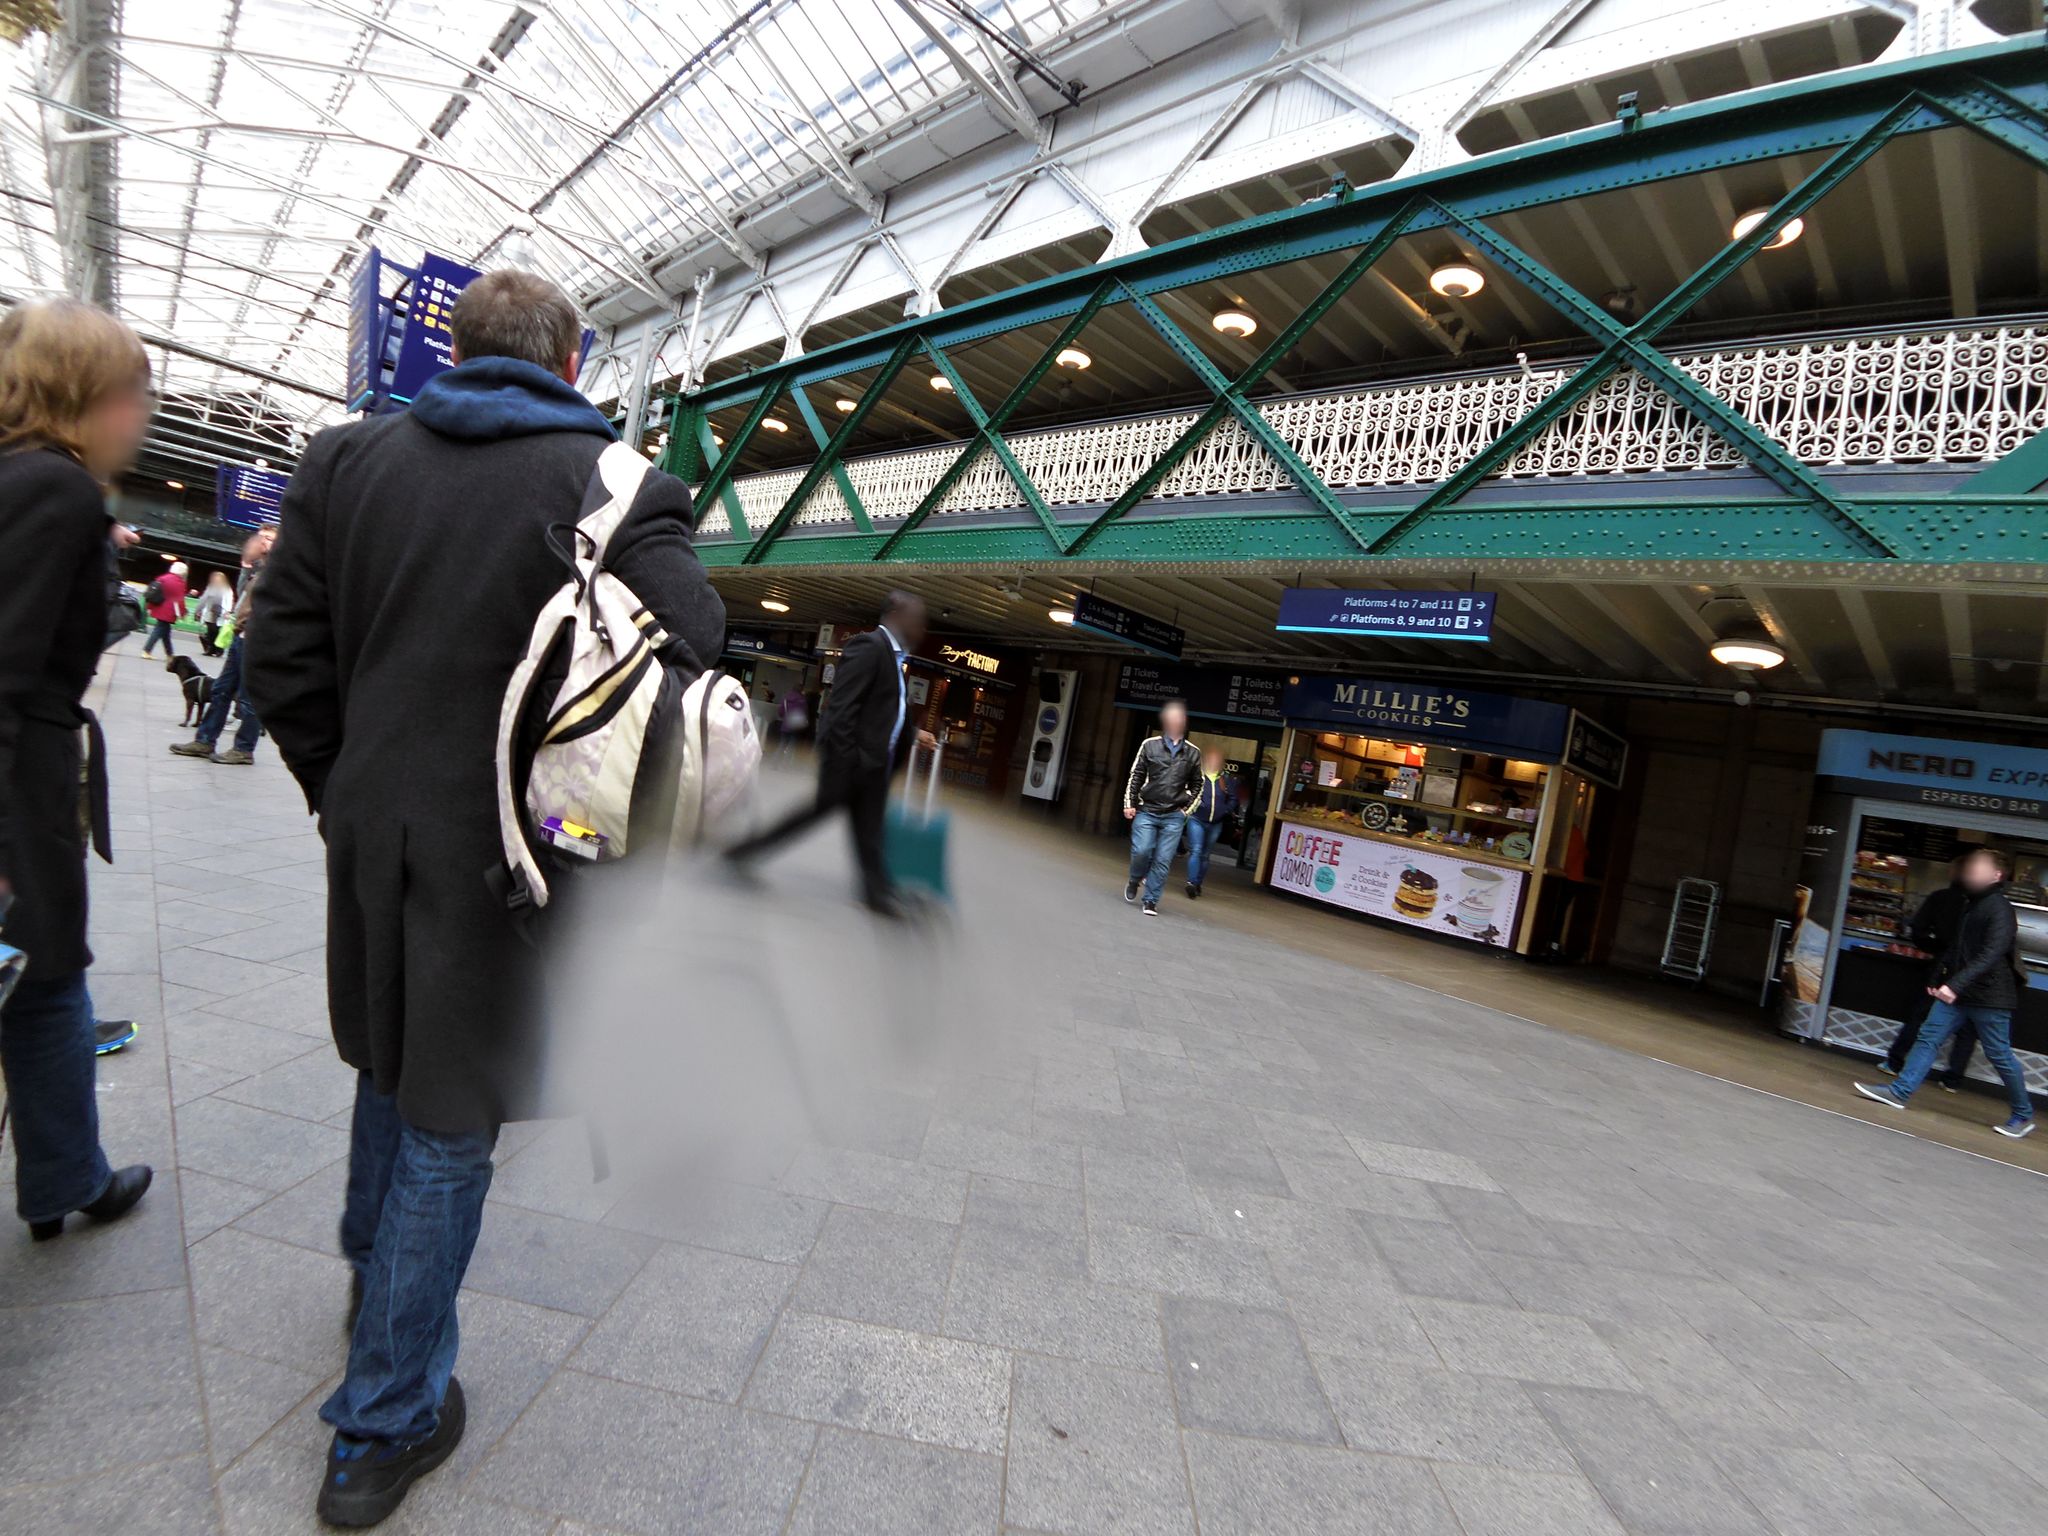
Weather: cloudy
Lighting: day
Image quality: good
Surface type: walking surface
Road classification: footway, service
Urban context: urban centre
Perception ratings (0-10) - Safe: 1.42, Lively: 6.6, Beautiful: 4.68, Boring: 3.88, Depressing: 3.1, Wealthy: 7.11